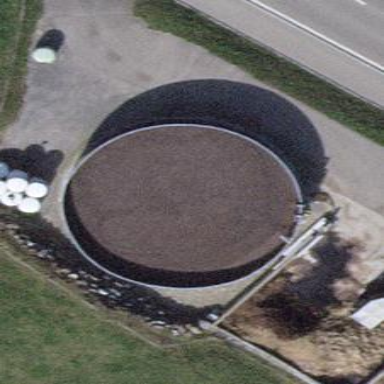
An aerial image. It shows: Building with storage tank.